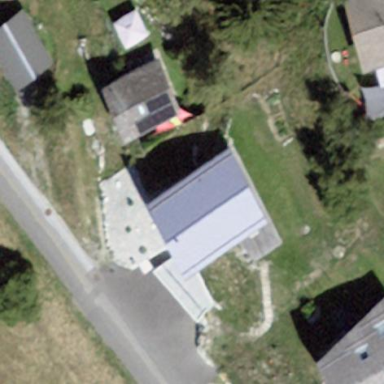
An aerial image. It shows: Simple house.